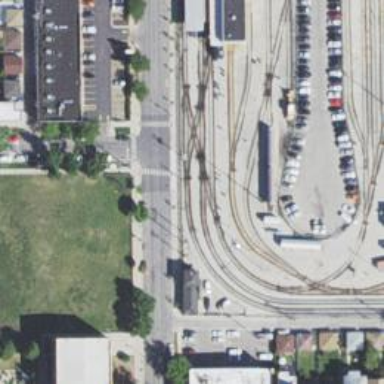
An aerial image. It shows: Yard area with electrified rail tracks.